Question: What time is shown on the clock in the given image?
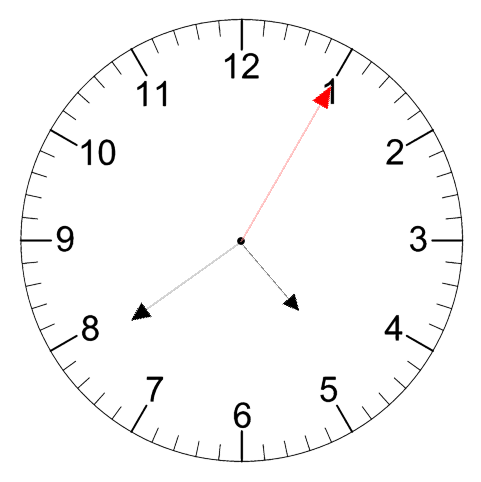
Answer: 04:39:05